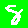
Digit: 8